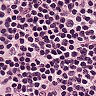
Metastatic tissue present: no